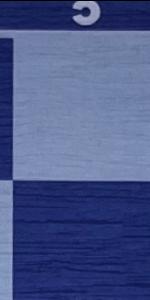
Label: Empty